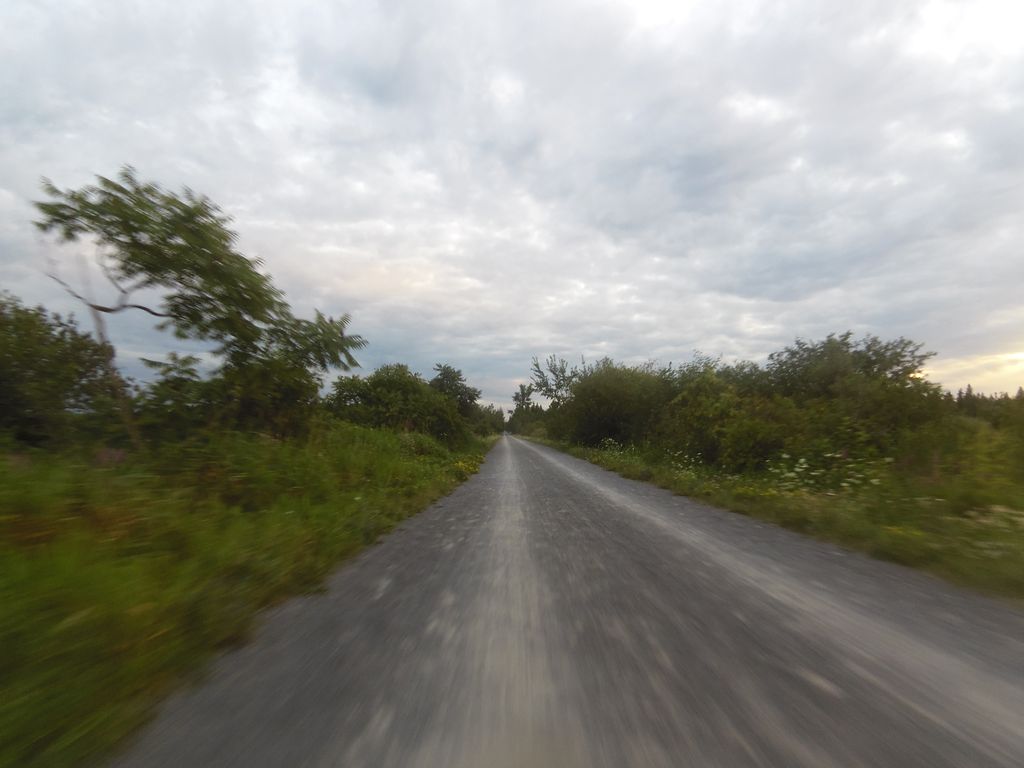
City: ottawa-gatineau